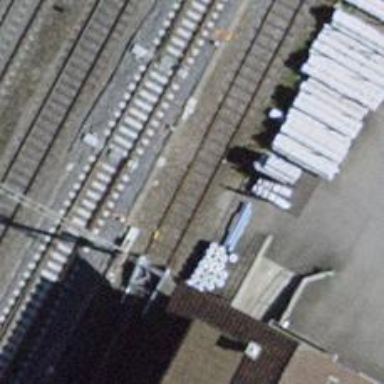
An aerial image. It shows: Single railway siding track.